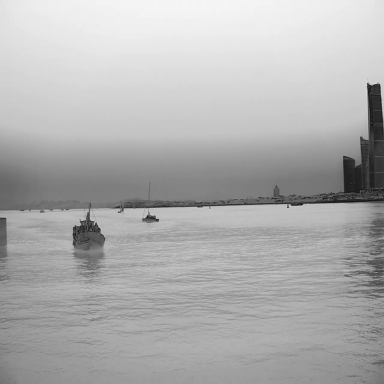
There are two bulk_carriers in the infrared image.